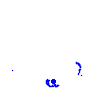
Particle: electron